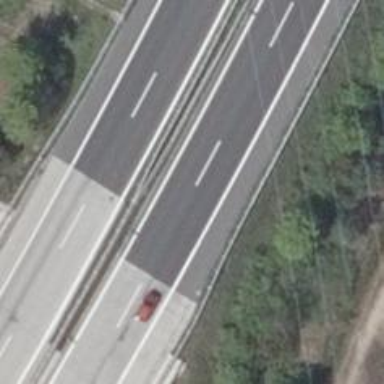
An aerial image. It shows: Asphalt motorway of trunk classification.